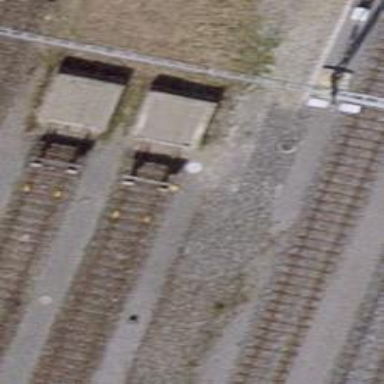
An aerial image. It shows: Railway buffer stop.